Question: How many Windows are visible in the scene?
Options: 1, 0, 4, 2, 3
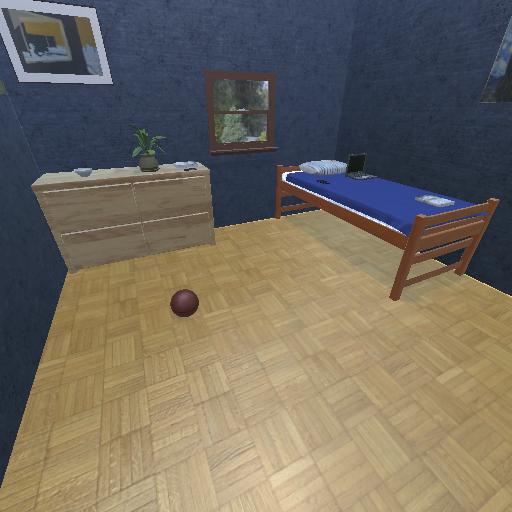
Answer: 1